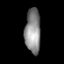
Tissue: prostate
Cell type: T cells
Senescence score: 0.3492
Nuclear area (px): 688
Mean DAPI intensity: 138.036